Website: lowes
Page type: order-returns
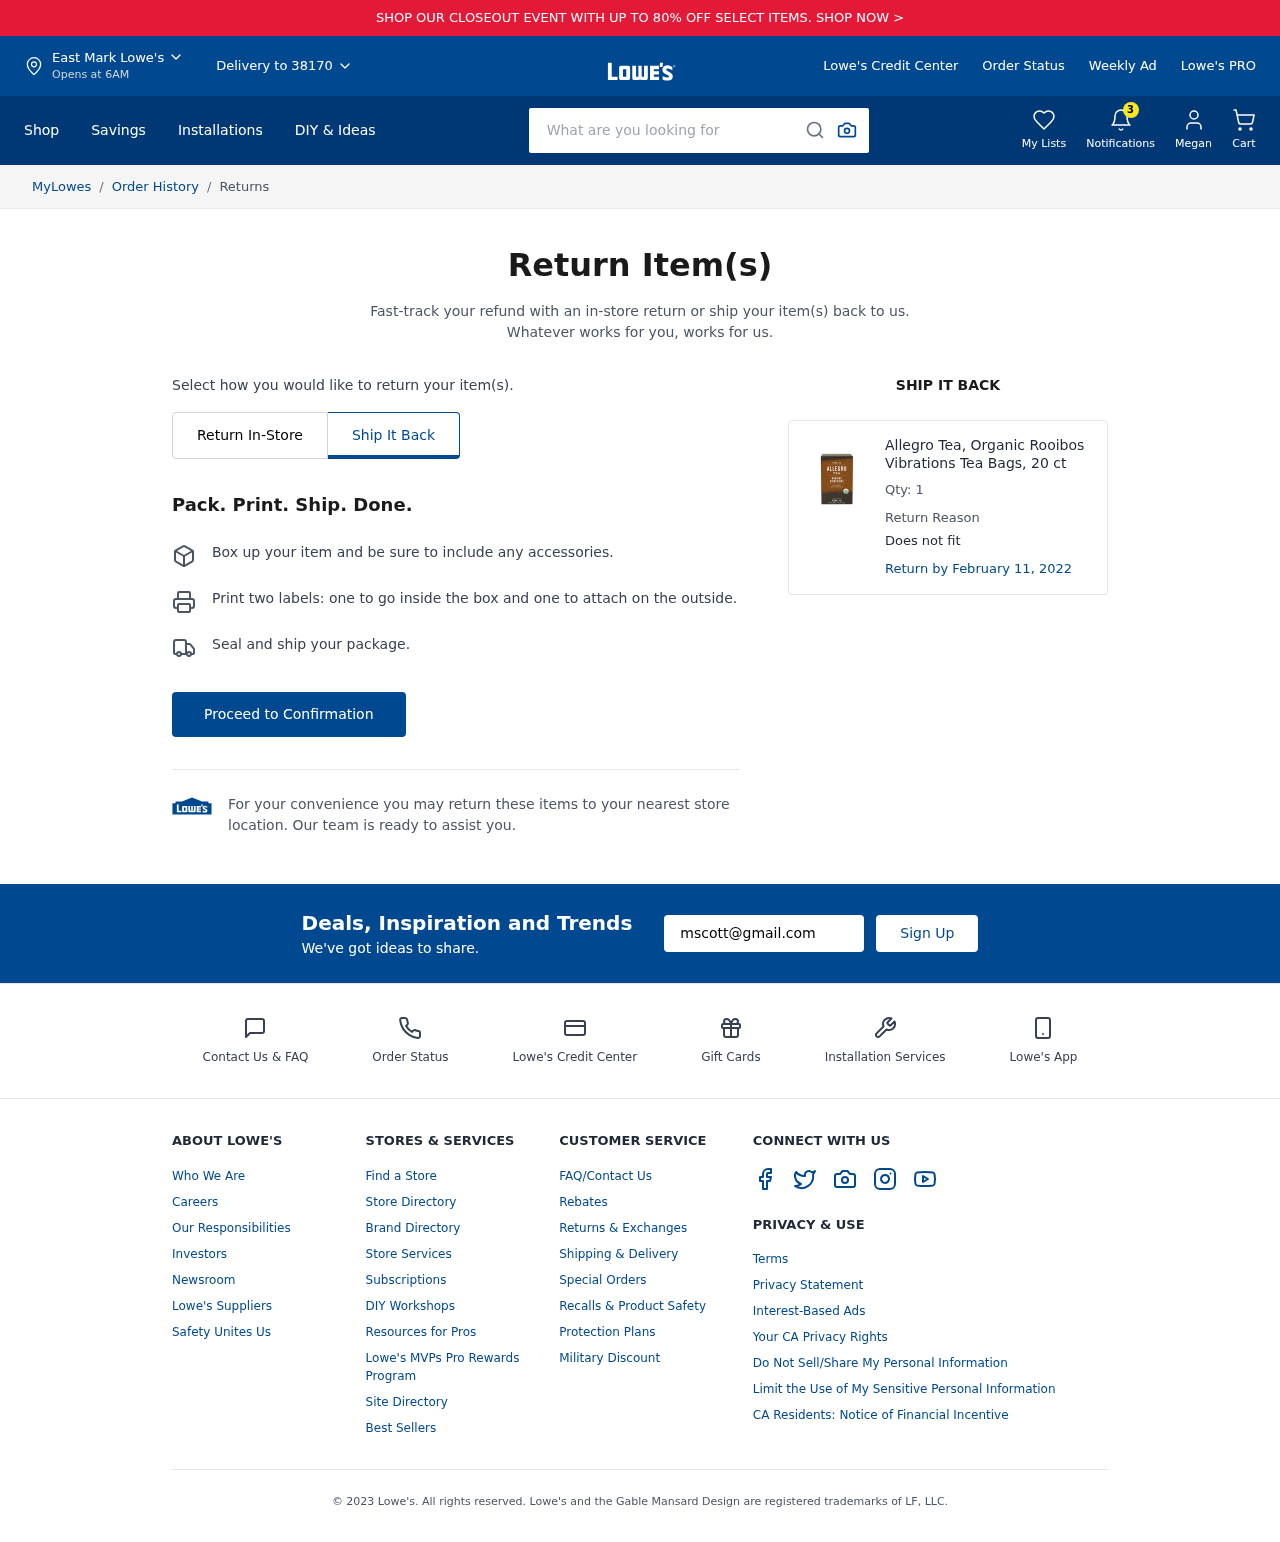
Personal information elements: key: PII_CITY
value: East Mark
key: PII_EMAIL
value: mscott@gmail.com
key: PII_FIRSTNAME
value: Megan
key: PII_POSTCODE
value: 38170
Product elements: key: PRODUCT1_NAME
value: Allegro Tea, Organic Rooibos Vibrations Tea Bags, 20 ct
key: PRODUCT1_QUANTITY
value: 1
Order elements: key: ORDER_RETURN_BY_DATE
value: February 11, 2022
Search elements: key: HEADER_SEARCH
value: What are you looking for
Other elements: key: NOTIFICATION_COUNT
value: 3